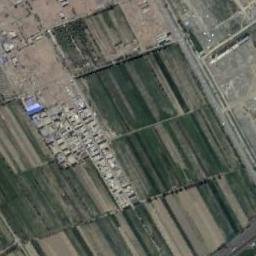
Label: rectangular_farmland